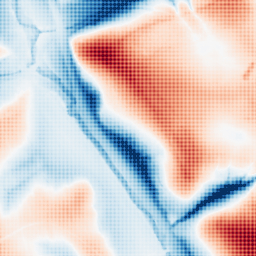
Category: edge_preserving
Decomposition family: guided
Decomposition parameters: radius: 32
eps: 1
Upsampling method: sinc_hamming
Upsampling parameters: scale: 4
kernel_size: 4
Upsampling scale: 4